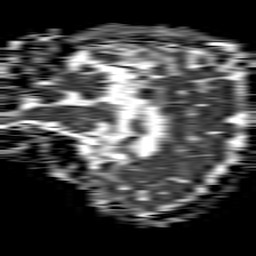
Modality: ADC
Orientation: sagittal
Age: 58
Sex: female
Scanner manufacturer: philips
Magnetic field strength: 1.5 T
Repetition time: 4.6 s
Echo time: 0.08631 s